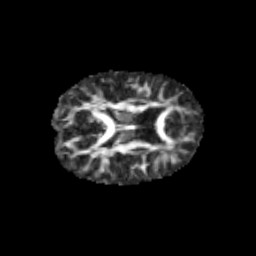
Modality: FA
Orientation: axial
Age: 10
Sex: female
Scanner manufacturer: siemens
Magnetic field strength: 3 T
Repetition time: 3.8 s
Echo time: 0.07 s